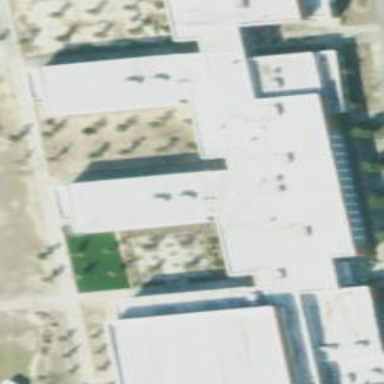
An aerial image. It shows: School building.